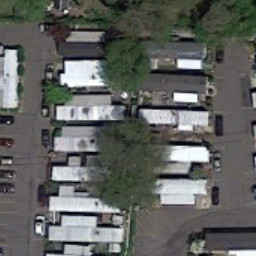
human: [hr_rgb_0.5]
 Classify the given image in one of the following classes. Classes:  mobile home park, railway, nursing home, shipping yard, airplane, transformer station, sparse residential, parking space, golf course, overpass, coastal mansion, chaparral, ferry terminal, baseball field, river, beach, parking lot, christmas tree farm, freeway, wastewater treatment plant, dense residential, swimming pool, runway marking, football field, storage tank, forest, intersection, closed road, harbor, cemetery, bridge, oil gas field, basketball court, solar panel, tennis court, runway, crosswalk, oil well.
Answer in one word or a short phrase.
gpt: mobile home park